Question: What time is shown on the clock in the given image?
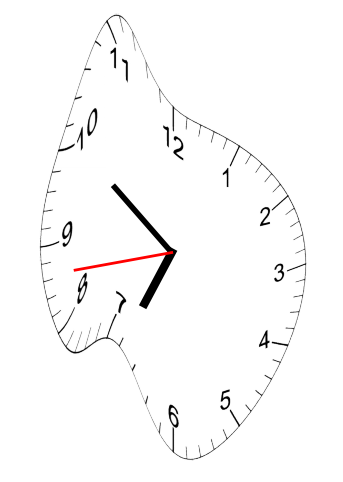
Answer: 06:50:43